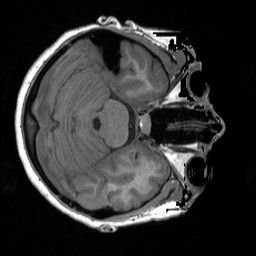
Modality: T1w
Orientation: axial
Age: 29
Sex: female
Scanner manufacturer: siemens
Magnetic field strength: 3 T
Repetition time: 1.9 s
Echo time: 0.00232 s